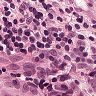
Metastatic tissue present: yes